Interaction volume radius: 10 \u00c5
Interaction volume height: 30 \u00c5
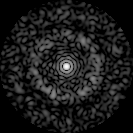
Disorder parameter: 0.8263